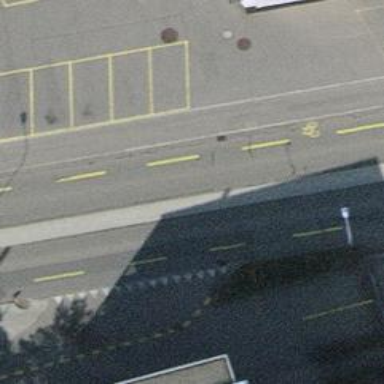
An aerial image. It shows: Primary highway with dedicated lane for cyclists.